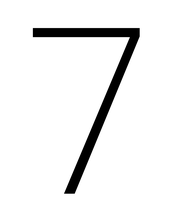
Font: Poppins-ExtraLight